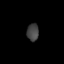
Tissue: lung
Cell type: Epithelial cells
Senescence score: 0.1486
Nuclear area (px): 202
Mean DAPI intensity: 65.851